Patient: sex F, age 48
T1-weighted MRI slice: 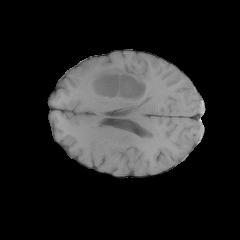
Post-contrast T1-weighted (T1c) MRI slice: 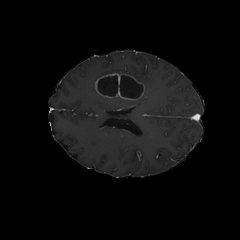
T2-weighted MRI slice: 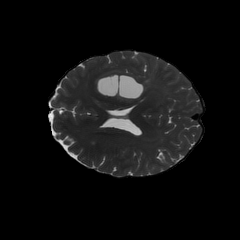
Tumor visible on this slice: yes
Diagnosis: Glioblastoma, IDH-wildtype
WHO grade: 4